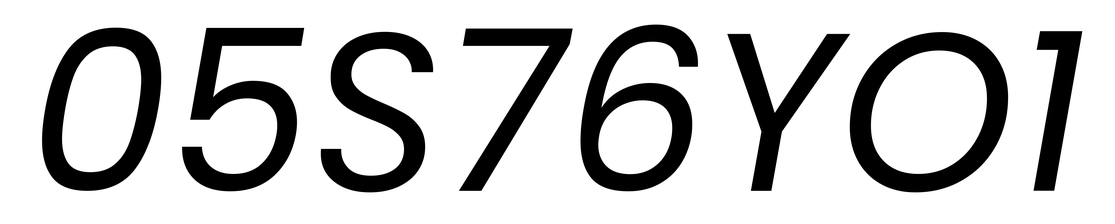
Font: Poppins-Italic